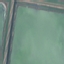
Land use / land cover class: SeaLake